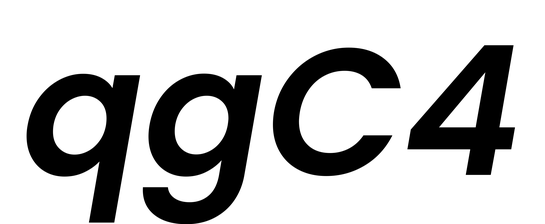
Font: Poppins-SemiBoldItalic